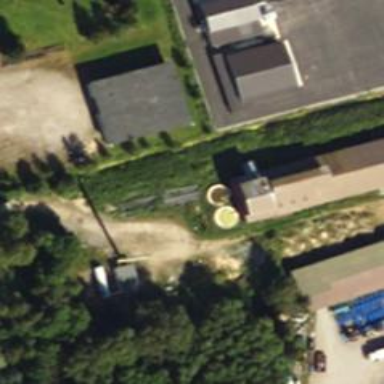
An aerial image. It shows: Silo.